Question: Is there a feature in Xcode that allow you to inspect NSImage references while debugging?
Similar to how webkit inspector let you inspect image references in webpages.
Failing that, what's the easiest way to debug while working with NSIMages?

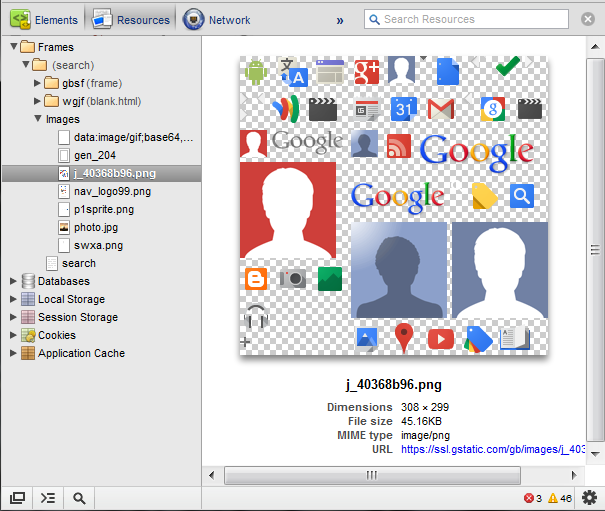
Answer: :
with Xcode 5 and newer take a look at the answer by MagerValp. it looks like you can preview a image right in Xcode.
---
No, as far as i know there is no such feature in Xcode. If your application creates or manipulates images and you would like to see the visual representation of the data behind a reference to , you could dump the image to the filesystem.
Just create a category, which adds to NSImage like this:
'''
@interface NSImage (Dump)
- (void)dump;
@end
@implementation NSImage (Dump)
- (void)dump {
NSBitmapImageRep *imageRep = [[self representations] objectAtIndex: 0];
NSData *data = [imageRep representationUsingType: NSPNGFileType properties: nil];
[data writeToFile: @"/tmp/image.png" atomically: NO];
}
@end
'''
Now you can set a breakpoint somewhere in your code and call the method dump on your reference of NSImage by typing following in the command line of the debugger:
'''
po [image dump]
'''
the only change in your source code is the import for the category.